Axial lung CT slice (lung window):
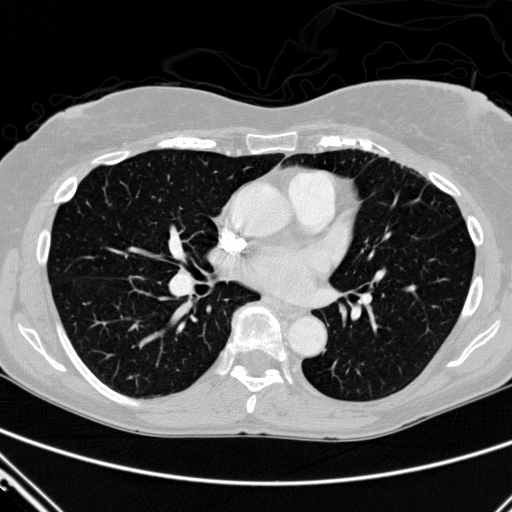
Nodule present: no